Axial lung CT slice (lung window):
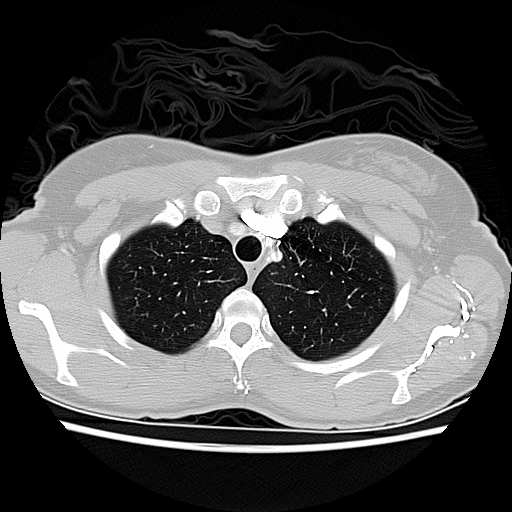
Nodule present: no